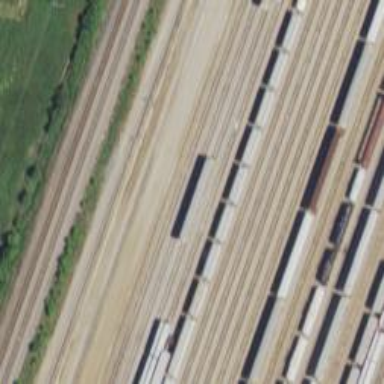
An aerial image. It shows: Railway siding with rails.